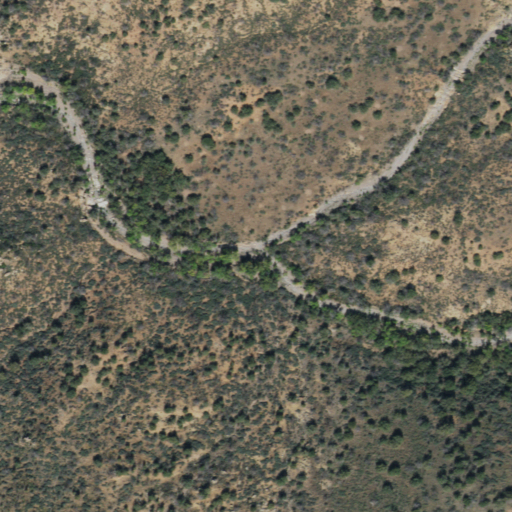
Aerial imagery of valley in Arizona named Jacks Gulch containing shrub and evergreen forest